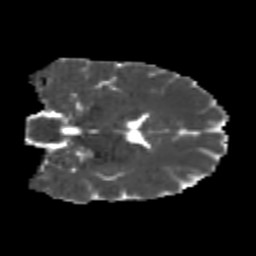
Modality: MD
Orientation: coronal
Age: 24
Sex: male
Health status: healthy
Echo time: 0.074 s